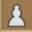
Piece: wP